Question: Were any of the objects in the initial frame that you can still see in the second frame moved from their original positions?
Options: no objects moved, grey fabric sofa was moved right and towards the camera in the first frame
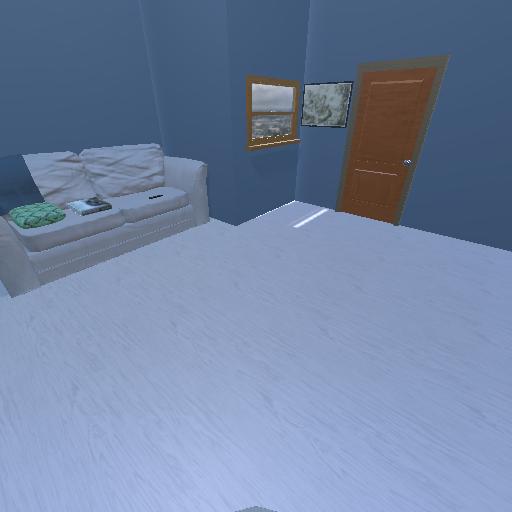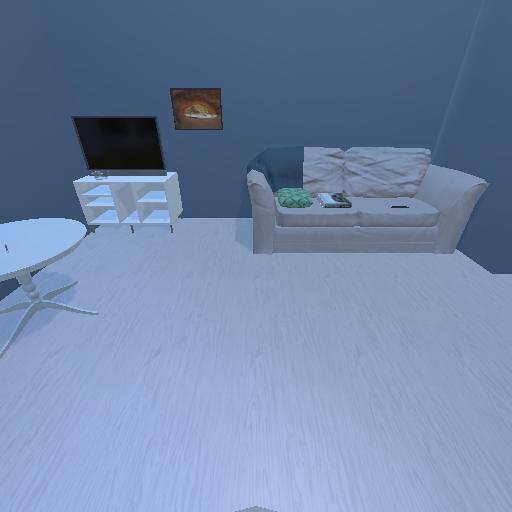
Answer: no objects moved